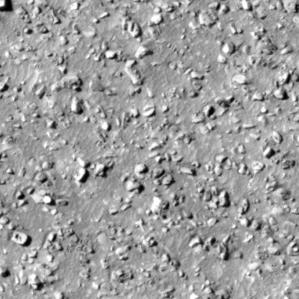
Label: non_frost